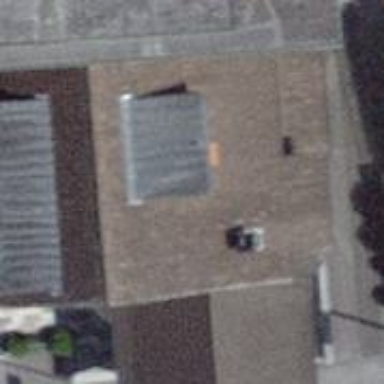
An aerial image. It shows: Restaurant.